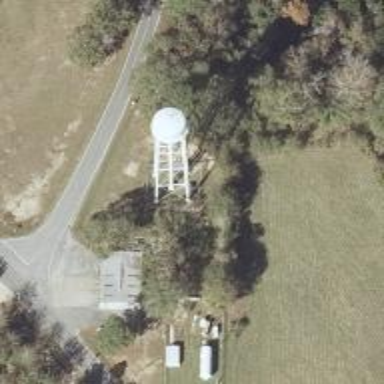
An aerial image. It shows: Water tower that is man-made.